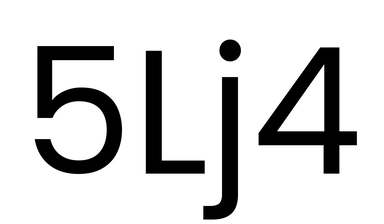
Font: Poppins-Regular